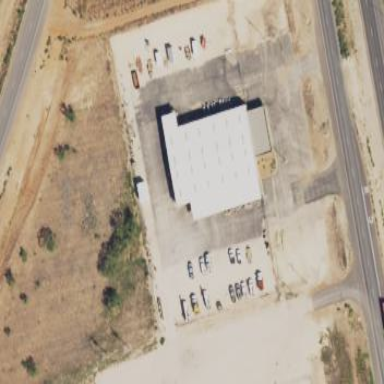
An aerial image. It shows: Building.